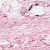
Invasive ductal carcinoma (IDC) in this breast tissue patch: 0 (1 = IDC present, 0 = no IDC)